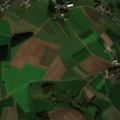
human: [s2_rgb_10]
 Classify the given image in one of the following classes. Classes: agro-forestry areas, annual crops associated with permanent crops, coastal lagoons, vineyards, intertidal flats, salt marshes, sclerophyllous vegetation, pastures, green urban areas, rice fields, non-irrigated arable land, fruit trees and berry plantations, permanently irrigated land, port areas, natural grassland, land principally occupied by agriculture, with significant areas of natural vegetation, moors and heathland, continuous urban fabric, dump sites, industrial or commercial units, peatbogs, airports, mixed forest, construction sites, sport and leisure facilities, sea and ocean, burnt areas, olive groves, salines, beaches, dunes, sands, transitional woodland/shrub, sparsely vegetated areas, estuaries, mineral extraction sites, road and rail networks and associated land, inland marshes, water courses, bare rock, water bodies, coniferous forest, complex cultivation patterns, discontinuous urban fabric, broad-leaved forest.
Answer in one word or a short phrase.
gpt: discontinuous urban fabric, non-irrigated arable land, pastures, land principally occupied by agriculture, with significant areas of natural vegetation, coniferous forest